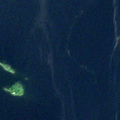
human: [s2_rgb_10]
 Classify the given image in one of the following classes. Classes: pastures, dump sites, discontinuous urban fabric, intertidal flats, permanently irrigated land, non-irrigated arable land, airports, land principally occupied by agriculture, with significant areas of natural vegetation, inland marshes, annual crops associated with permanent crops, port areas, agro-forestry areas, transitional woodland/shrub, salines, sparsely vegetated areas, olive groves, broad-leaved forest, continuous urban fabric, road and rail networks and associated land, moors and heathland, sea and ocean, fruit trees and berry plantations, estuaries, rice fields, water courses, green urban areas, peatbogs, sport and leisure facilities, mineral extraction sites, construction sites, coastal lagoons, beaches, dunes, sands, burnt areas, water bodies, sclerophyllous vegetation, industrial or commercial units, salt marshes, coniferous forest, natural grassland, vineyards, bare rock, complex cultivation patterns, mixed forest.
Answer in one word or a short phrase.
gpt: water bodies